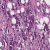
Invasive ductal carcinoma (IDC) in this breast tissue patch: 1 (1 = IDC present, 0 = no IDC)